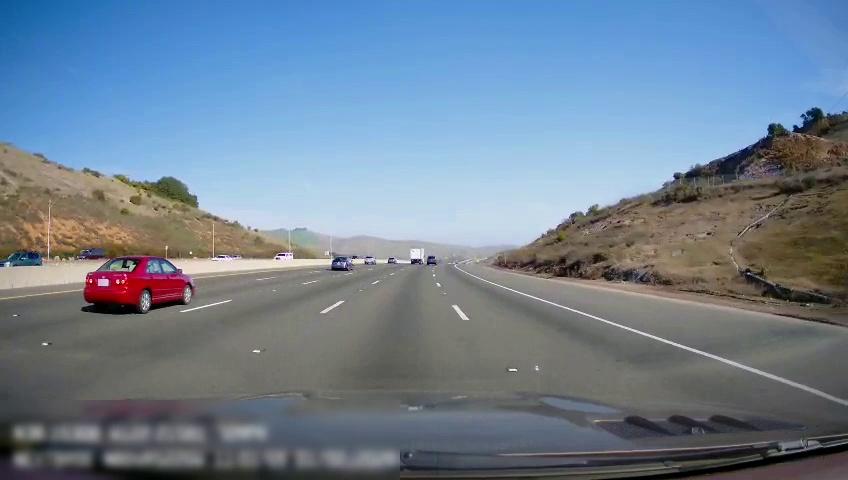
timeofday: Day
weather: Sunny
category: Drivable Space
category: Vehicles | Car
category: Vehicles | Car
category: Vehicles | Car
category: Vehicles | Truck
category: Vehicles | SUV
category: Vehicles | Car
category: Vehicles | Van
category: Vehicles | Car
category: Vehicles | Van
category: Vehicles | Car
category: Lanes | Alternate Lane
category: Lanes | Alternate Lane
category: Lanes | Alternate Lane
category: Lanes | Current Lane
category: Lanes | Current Lane
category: Lanes | Alternate Lane